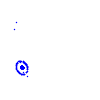
Particle: kaon